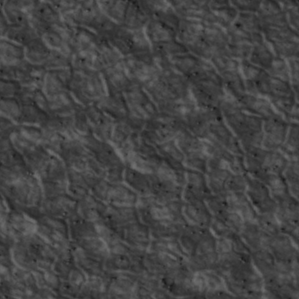
Label: non_frost